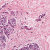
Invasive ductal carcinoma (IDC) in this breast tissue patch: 0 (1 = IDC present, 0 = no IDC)